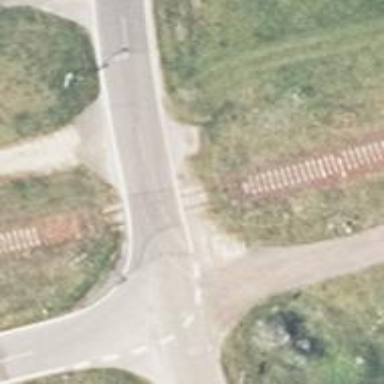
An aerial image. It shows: Abandoned railway.